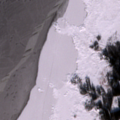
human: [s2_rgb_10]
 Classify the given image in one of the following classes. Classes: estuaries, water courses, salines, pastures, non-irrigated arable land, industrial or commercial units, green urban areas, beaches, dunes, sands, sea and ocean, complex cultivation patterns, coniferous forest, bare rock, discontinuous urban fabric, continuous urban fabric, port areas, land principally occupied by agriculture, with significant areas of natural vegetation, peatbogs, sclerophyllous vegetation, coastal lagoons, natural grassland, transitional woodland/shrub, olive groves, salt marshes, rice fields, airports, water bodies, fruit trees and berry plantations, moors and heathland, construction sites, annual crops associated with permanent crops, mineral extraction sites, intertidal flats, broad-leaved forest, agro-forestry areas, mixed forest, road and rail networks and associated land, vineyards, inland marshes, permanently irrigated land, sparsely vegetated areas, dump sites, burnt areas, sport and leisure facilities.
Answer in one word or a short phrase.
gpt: coniferous forest, mixed forest, transitional woodland/shrub, sea and ocean